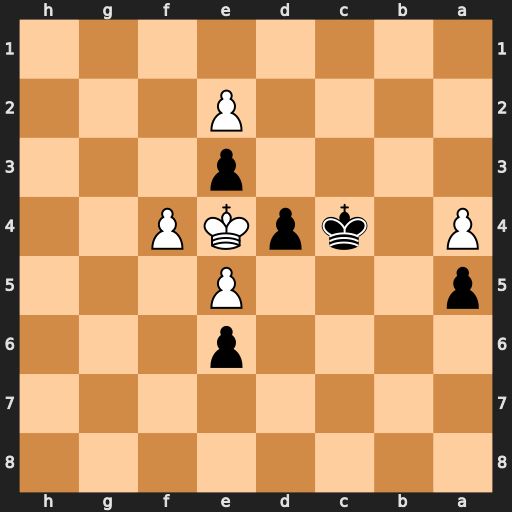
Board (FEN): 8/8/4p3/p3P3/P1kpKP2/4p3/4P3/8
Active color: b
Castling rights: -
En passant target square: -
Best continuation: Kc3 f5 exf5+